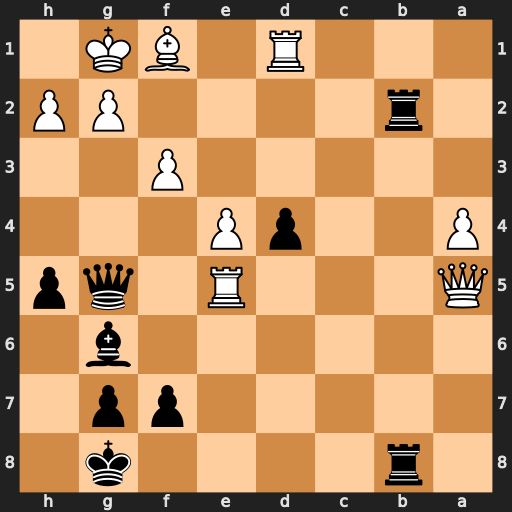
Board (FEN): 1r4k1/5pp1/6b1/Q3R1qp/P2pP3/5P2/1r4PP/3R1BK1
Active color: b
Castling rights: -
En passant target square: -
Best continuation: Qe3+ Kh1 Rb1 Rxb1 Rxb1